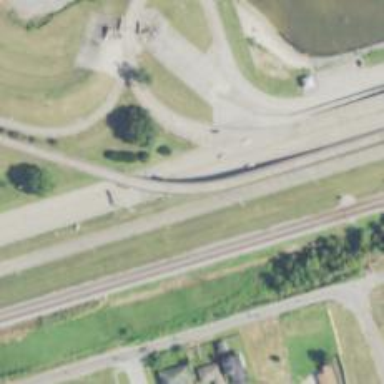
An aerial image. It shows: Secondary link road crossing over bridge.